Interaction volume radius: 10 \u00c5
Interaction volume height: 45 \u00c5
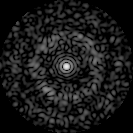
Disorder parameter: 0.8338